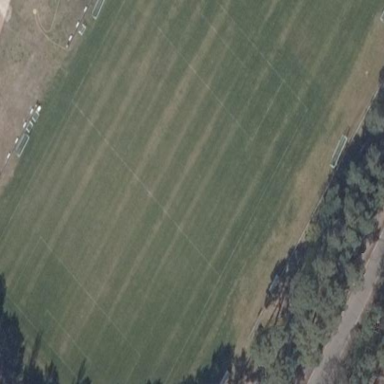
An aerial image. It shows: Soccer pitch with grass surface for leisure land.